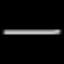
Label: line